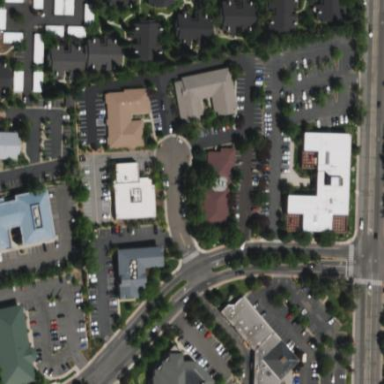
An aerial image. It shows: Commercial area.